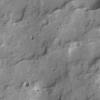
Label: not_dusty